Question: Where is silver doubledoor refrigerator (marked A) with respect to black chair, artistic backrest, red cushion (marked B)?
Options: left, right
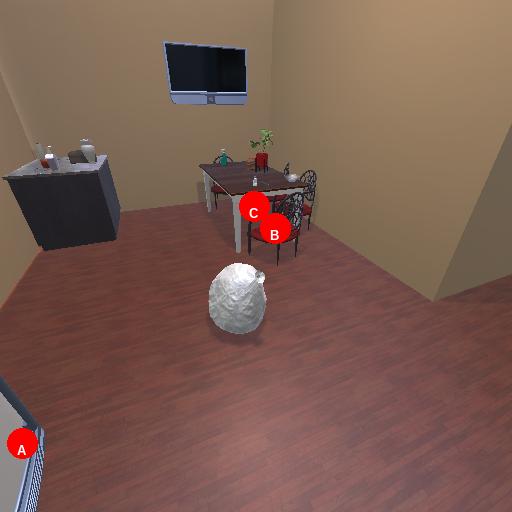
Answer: left